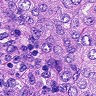
Metastatic tissue present: yes